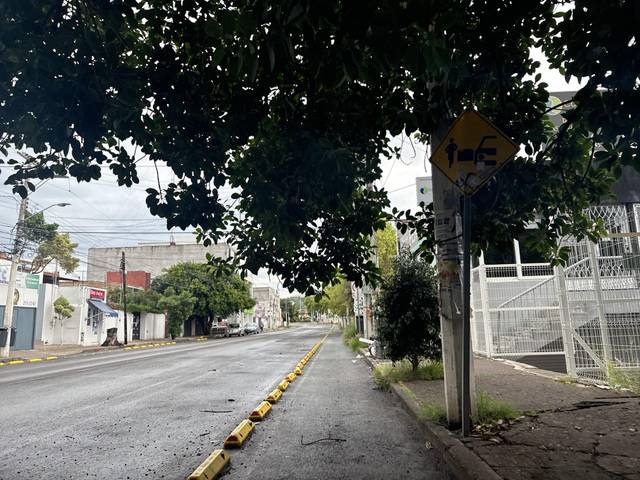
Region: Mexico
Coordinates: 20.589, -100.373